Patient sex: M
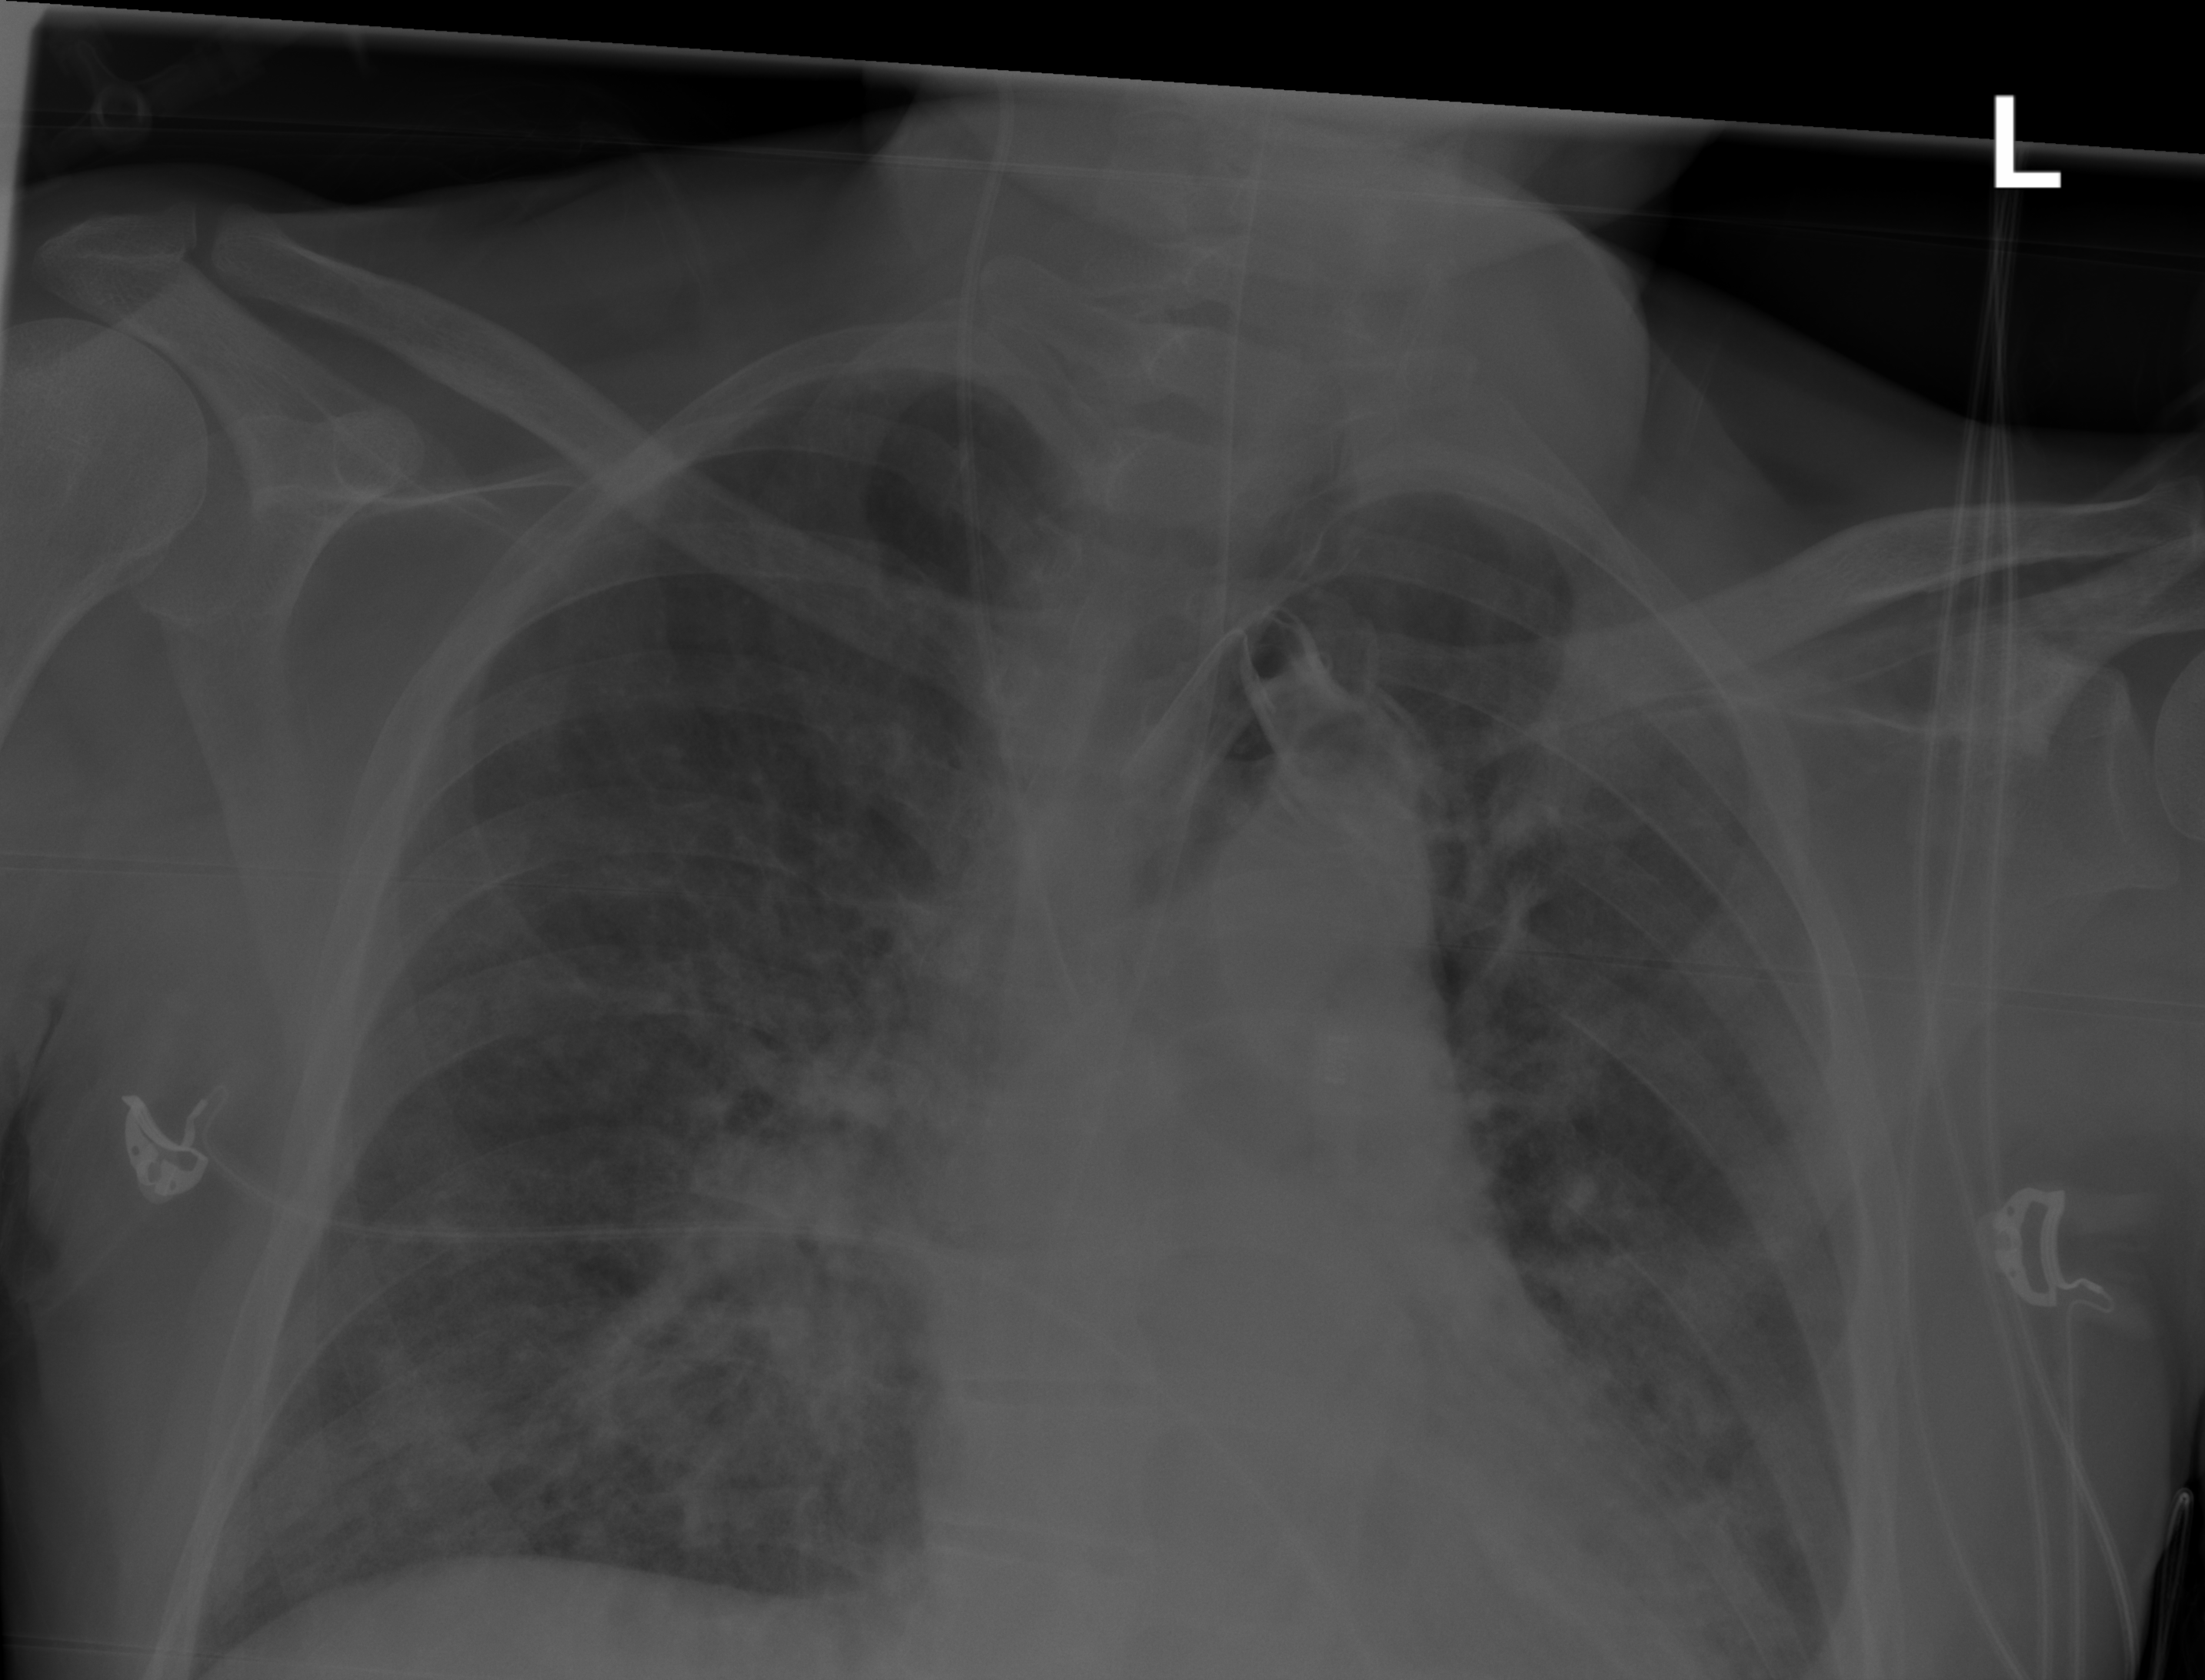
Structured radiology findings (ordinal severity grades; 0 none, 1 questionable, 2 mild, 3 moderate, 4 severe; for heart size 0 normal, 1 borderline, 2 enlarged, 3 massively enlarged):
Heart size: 0
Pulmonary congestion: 0
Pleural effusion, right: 0
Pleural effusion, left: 0
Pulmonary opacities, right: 3
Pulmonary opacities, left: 3
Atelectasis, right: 2
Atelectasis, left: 2